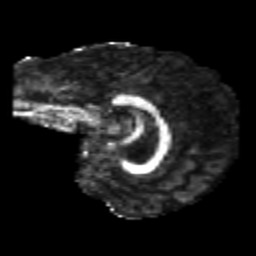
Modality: FA
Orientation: sagittal
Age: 26
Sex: female
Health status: healthy
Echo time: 0.074 s